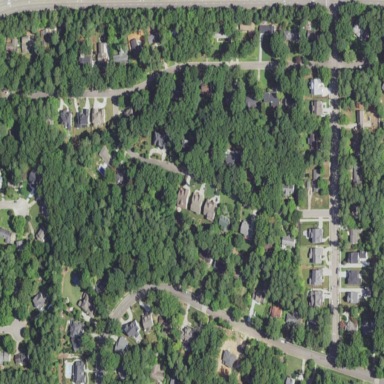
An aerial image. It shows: Residential area within neighborhood.